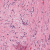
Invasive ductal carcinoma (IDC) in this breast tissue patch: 0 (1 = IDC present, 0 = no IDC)